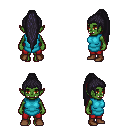
a pixel art fantasy rpg character, female body template, orc, green skin, teal tunic, red pants, raven extra-long topknot hairstyle, brown shoes, four views (front, back, left, right), 2x2 character sprite sheet, small pixel art, hard edges, no anti-aliasing